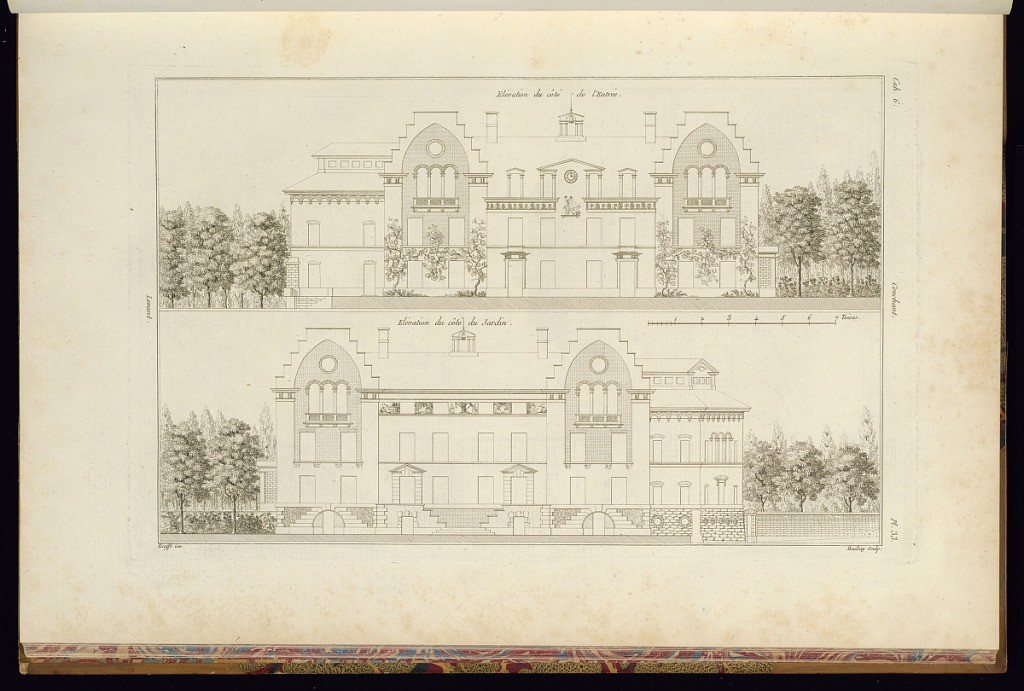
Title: Two Elevations of a Country House, Views from the Garden and Entrance Facades
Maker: Jean-Charles Krafft, French, 1764 - 1833
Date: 1812
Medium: Etching and engraving on paper
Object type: Print
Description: An architectural print illustrating two exterior elevations of a large building flanked by trees, featuring Romanesque, Gothic and Neoclassical motifs. The plate is titled, numbered, and signed.